Field crop: tomato
Growth stage: 1
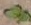
Species: solanum